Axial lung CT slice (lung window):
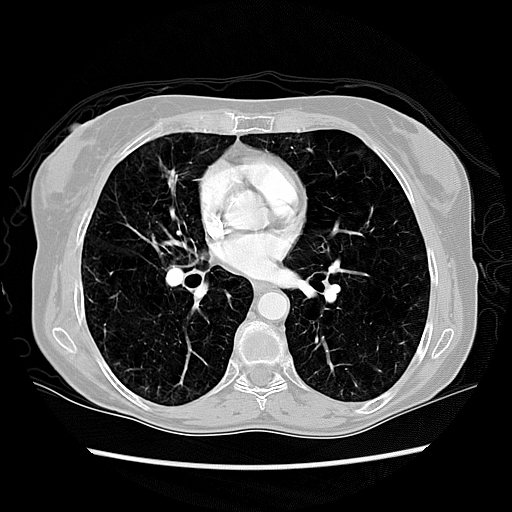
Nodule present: yes
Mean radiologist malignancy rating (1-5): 3.5